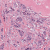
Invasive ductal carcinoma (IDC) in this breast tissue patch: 1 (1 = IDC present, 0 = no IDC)